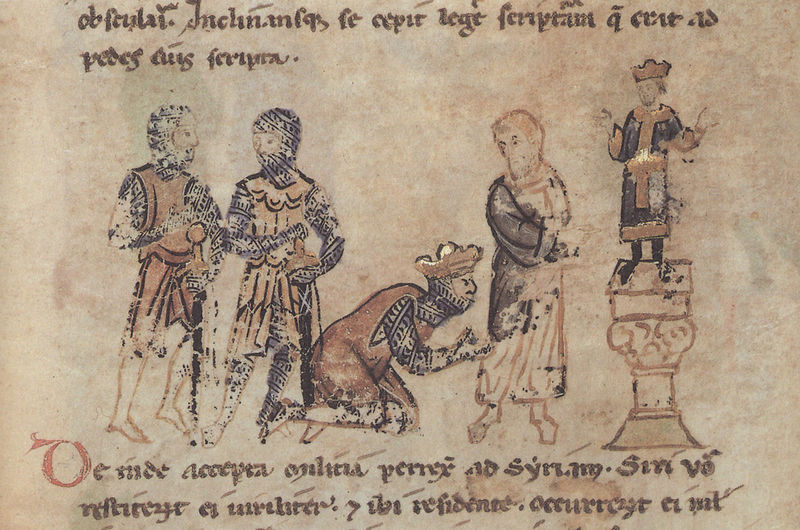
Titel: Alexanderroman
Institution: Leipzig, Stadtbibliothek
Schlagwörter: mann, umhang, männer, säule, zeichnung, rot, diener, adel, saum, krone, statue, farbig, schrift, hemden, erhaben, könig, podest, knie, buch, illustration, schwert, schwerter, text, knien, herrscher, ritter, fürst, rüstung, tinte, buchseite, pergament, kniend, mittelalter, heiliger, ritterrüstung, könige, anbetung, kniefall, latein, podium, beschädigt, buchmalerei, kettenhemd, alte schrift, kettenhemden, alte schrit, kettenhemnd